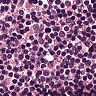
Metastatic tissue present: no